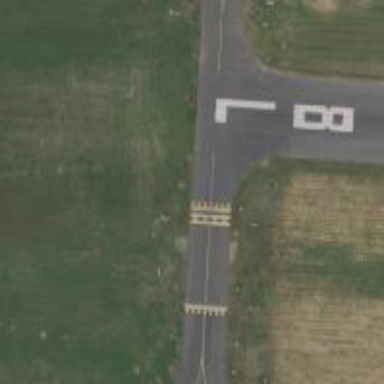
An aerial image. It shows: View of taxiway at the airport.